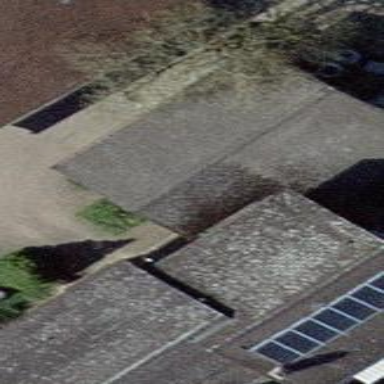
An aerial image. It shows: Garage.